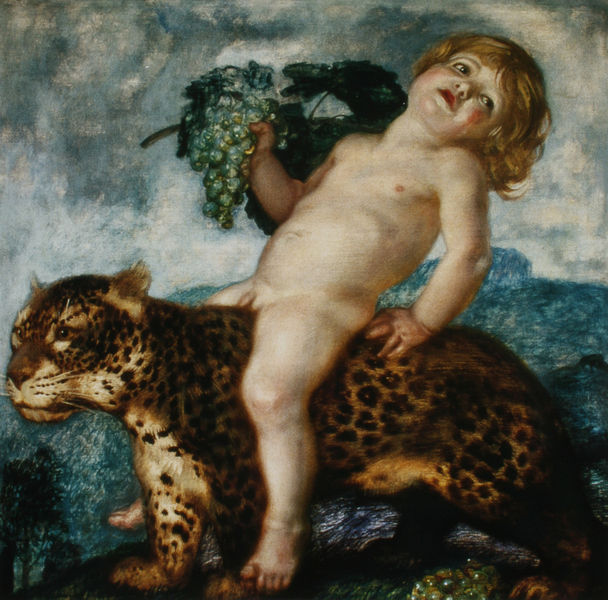
Titel: Bacchusknabe auf einem Panther reitend
Künstler: Franz von Stuck
Institution: Privatbesitz
Schlagwörter: akt, baum, berg, blau, blätter, fuß, gemälde, hand, haut, himmel, kopf, nackt, rubens, weiß, wolken, bäume, grün, landschaft, sitzen, braun, finger, frisur, haar, hintergrund, licht, mund, nase, symbol, ölbild, blick, gras, rot, tier, wolke, malerei, blond, arm, augen, barock, blicke, gesicht, lang, natur, auge, haare, kind, blatt, lippen, locken, ohren, rosa, genre, kinder, reiter, engel, putto, trauben, beine, bewölkt, fell, reiten, ritt, füße, wangen, backen, berge, klein, baby, wild, wein, stuck, junge, geschlecht, punkte, penis, antike, knabe, bub, traum, schnurrhaare, lockig, mythologie, kleinkind, weintrauben, bacchus, eros, har, atmosphäre, himel, traube, weinblätter, weintraube, franz von stuck, tatzen, fresco, dionysos, leopard, raubkatze, sinnbild, tiger, panther, reitend, puma, gepard, win, nakct, getiegert, bachus, dyonisos, reitet, leopardenbaby, pnther, truaben, tigr, tigerbaby